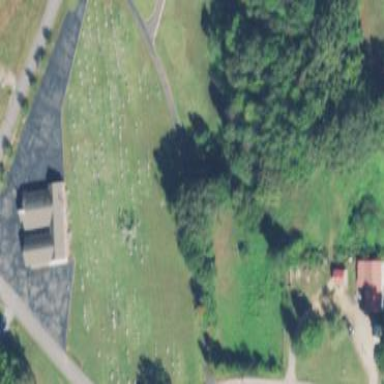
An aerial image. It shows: Cemetery with graves.